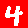
Digit: 4